Question: I am applying Wavelet decomposition of 4 Level but while reconstructing the same RGB image its coming in 3 parts. code is as below
'''
fullRecon = cAA{nLevel};
for iLevel = nLevel👎1,
fullRecon = idwt2(fullRecon,cHH{iLevel},cVV{iLevel},cDD{iLevel},'db1');
end
figure, imshow(uint8(fullRecon)),title('Full Recont Image');
'''
<URL>
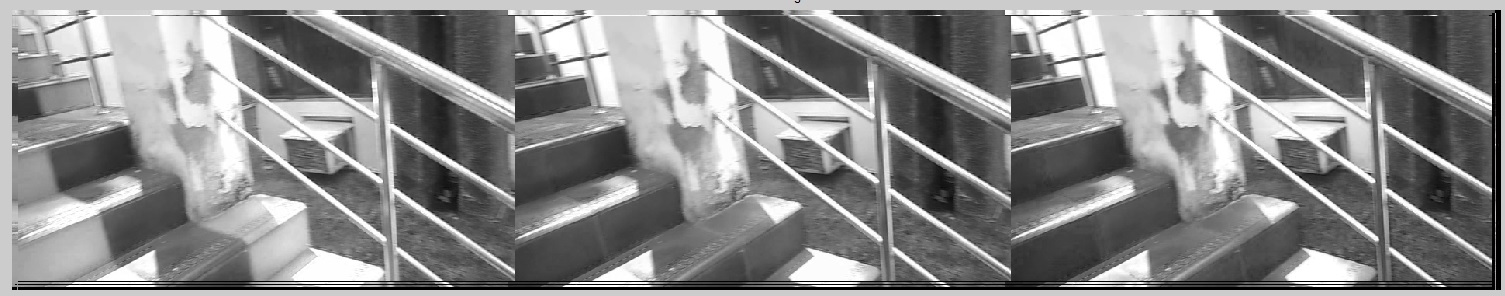
Answer: Try
'''
fullRecon = reshape( fullRecon, size(fullRecon,1), [], 3 );
'''